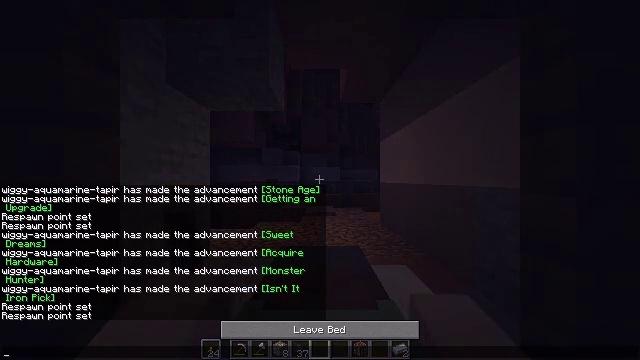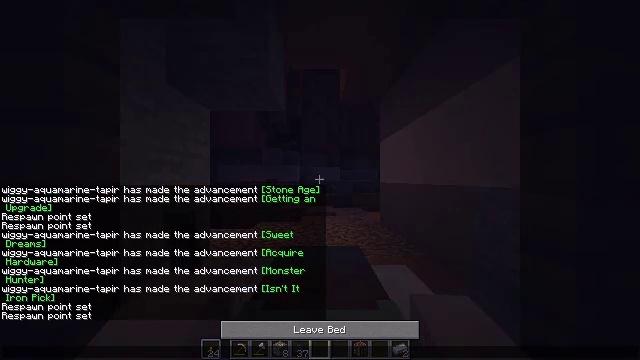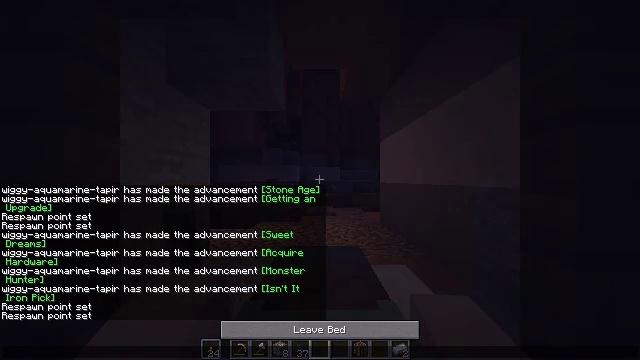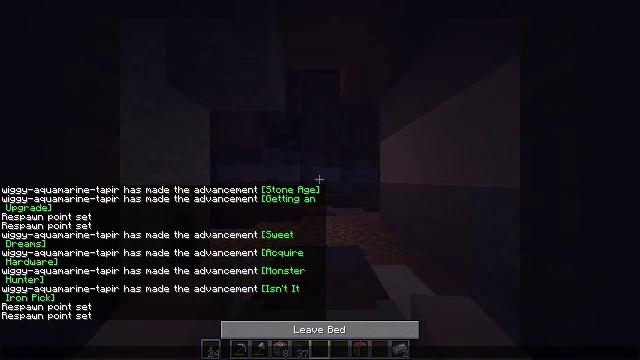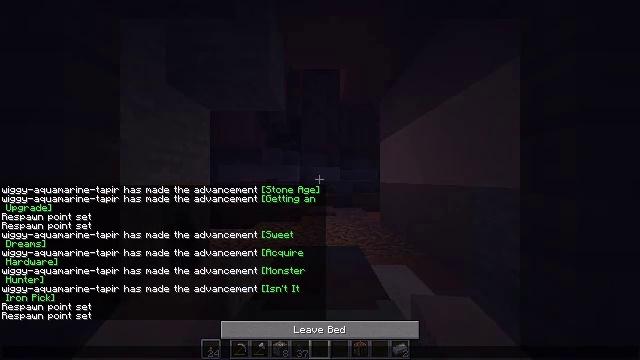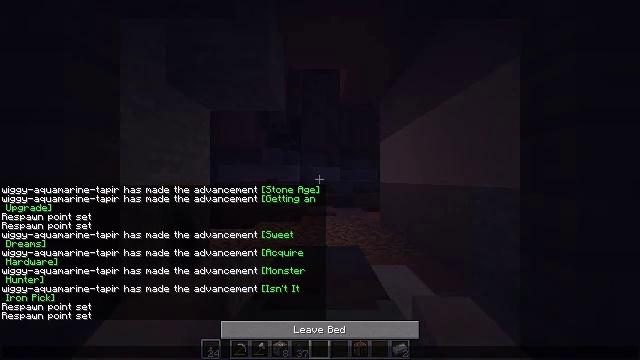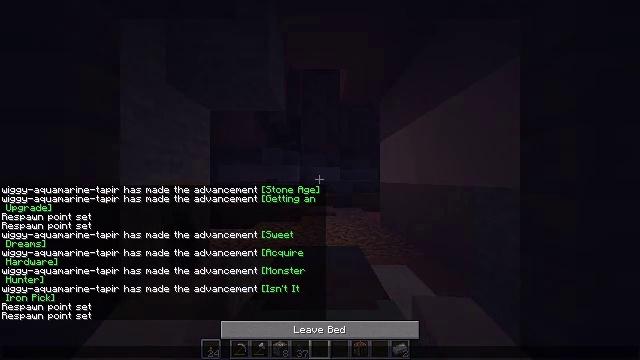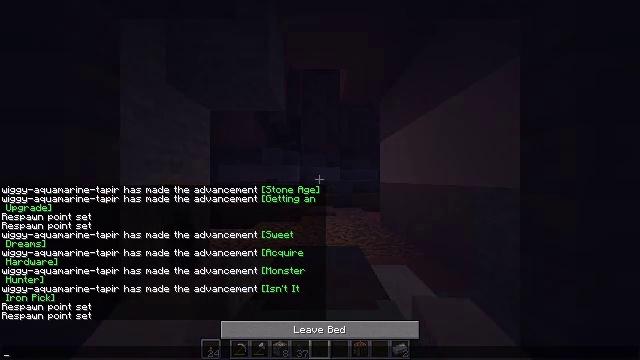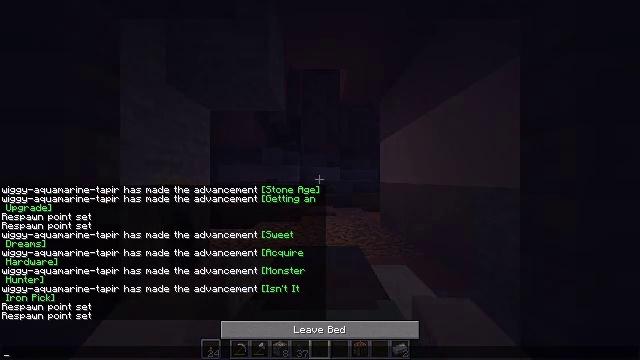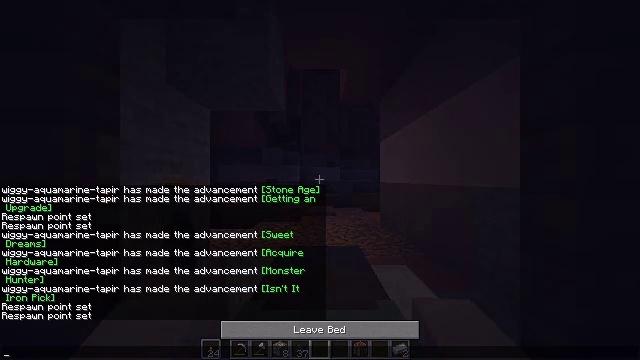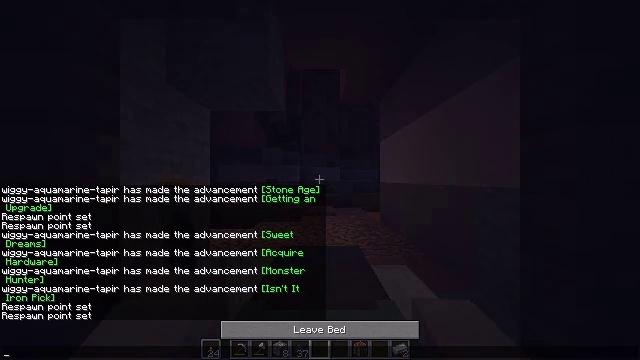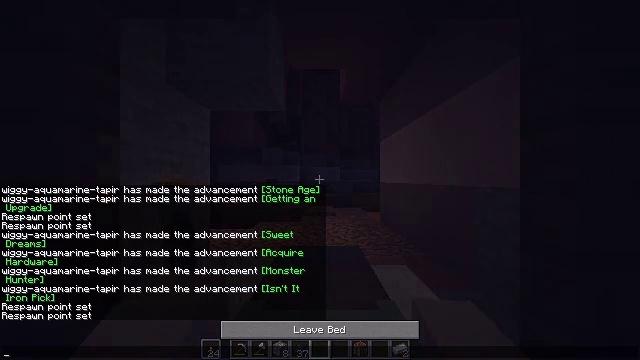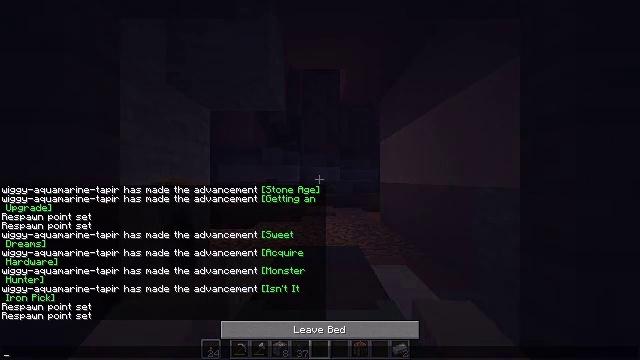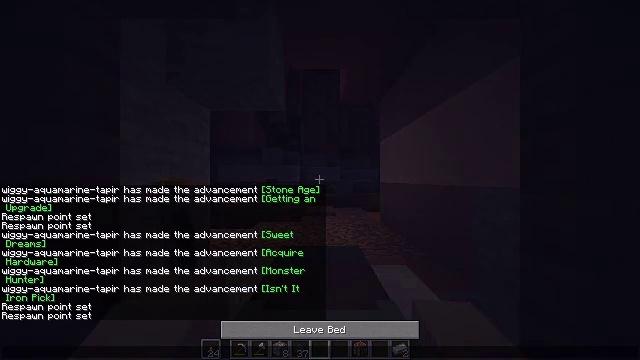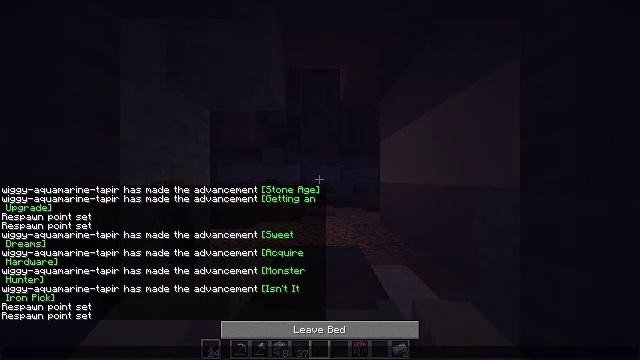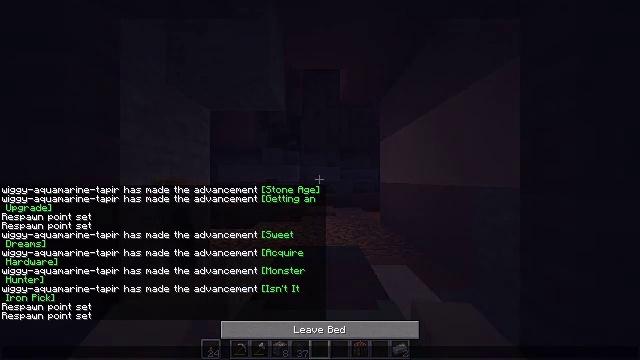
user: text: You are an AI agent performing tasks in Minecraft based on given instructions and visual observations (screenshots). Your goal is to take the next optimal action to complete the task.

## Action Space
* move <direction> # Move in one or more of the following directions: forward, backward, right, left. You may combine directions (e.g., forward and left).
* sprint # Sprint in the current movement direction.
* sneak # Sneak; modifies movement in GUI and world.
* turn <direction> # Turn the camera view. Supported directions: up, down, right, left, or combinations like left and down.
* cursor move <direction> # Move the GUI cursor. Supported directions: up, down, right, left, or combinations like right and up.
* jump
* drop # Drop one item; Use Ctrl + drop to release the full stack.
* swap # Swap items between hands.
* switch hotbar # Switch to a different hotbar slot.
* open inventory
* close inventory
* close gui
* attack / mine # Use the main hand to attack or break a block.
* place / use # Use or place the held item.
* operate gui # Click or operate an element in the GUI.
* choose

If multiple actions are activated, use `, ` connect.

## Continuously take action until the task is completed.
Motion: motion action
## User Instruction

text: Collect the dark oak fence by breaking it.
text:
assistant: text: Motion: no_op
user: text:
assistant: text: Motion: no_op
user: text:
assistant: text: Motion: no_op
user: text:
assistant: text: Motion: no_op
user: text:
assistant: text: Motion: no_op
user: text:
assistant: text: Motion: no_op
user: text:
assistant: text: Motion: no_op
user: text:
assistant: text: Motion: no_op
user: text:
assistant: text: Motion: no_op
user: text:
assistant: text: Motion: no_op
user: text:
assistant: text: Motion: no_op
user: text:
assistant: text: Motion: no_op
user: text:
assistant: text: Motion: no_op
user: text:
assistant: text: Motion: no_op
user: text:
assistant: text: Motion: no_op
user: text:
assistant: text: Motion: no_op
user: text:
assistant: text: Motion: no_op
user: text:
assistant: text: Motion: no_op
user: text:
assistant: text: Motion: no_op
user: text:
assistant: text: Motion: no_op
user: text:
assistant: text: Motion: no_op
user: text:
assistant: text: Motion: no_op
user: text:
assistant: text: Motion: no_op
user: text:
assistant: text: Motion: no_op
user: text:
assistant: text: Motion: no_op
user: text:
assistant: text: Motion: no_op
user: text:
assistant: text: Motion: no_op
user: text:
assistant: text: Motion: no_op
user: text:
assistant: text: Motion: no_op
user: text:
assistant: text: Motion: no_op